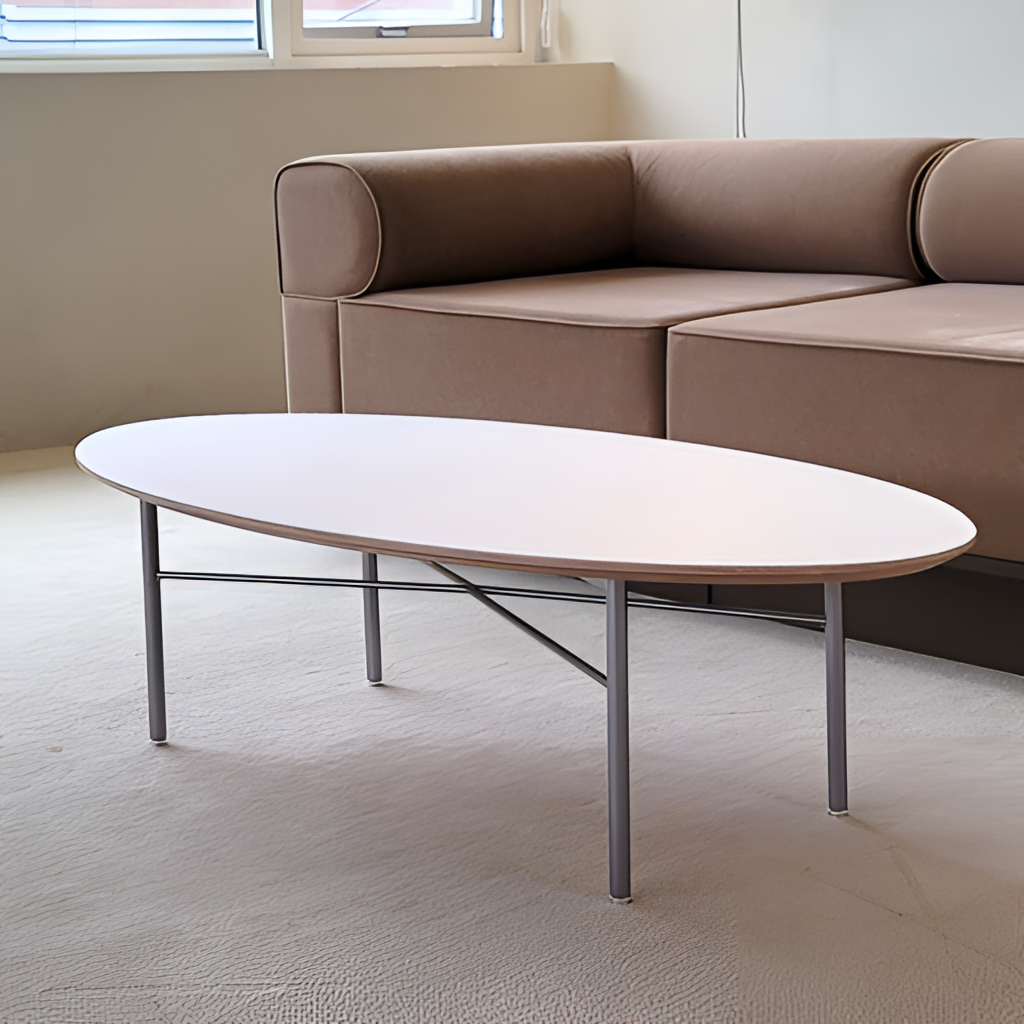
living room, composite coffee table, beige paint wallpaper, with solid pattern, modern, beige carpet flooring